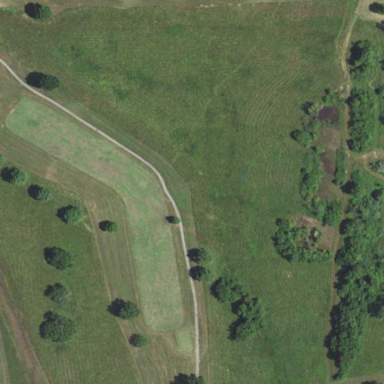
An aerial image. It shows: Golf fairway surrounded by grass.